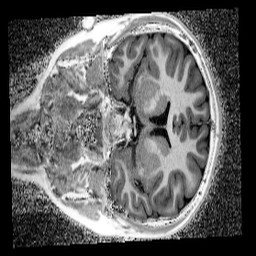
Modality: UNIT1_denoised
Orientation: coronal
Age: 11
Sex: male
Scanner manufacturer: siemens
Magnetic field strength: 3 T
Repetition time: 4 s
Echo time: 0.00299 s